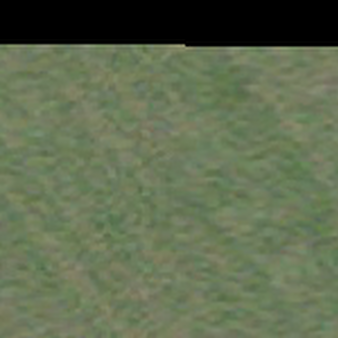
Label: other